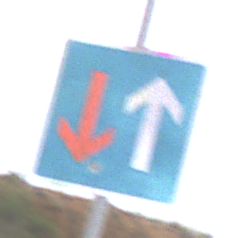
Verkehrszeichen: VorrangVorGegenverkehr
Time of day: Midday
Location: Outdoor (Nature)
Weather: Overcast
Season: NotSpecified
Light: Natural